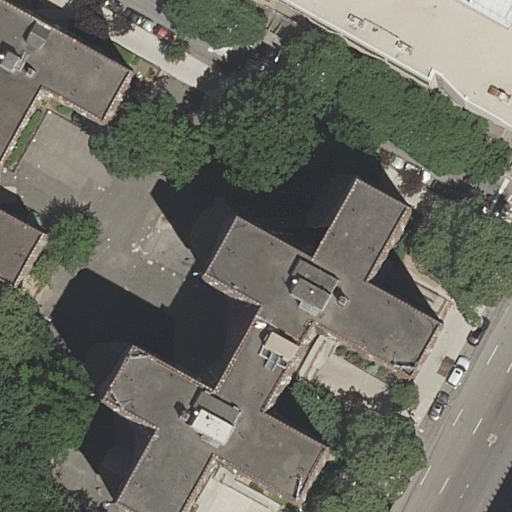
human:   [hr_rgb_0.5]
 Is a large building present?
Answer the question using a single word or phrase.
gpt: yes

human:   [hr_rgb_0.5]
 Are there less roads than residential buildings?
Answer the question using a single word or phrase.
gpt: no

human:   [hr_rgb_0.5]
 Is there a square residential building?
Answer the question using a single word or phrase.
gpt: no

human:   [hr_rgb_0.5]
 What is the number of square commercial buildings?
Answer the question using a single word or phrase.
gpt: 0

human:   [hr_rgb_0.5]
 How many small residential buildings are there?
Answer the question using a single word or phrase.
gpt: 1

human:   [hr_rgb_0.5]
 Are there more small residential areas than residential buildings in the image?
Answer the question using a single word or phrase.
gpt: no

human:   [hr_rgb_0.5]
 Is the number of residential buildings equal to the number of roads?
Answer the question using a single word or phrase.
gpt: yes

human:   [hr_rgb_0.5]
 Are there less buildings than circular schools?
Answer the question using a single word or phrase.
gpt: no

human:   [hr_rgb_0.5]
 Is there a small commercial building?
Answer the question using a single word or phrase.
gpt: no

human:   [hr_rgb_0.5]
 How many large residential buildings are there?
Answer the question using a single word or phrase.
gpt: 1

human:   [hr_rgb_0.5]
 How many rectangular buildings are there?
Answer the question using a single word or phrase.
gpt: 2

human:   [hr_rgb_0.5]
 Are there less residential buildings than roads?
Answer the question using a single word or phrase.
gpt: no

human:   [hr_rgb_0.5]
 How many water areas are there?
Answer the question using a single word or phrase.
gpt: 0

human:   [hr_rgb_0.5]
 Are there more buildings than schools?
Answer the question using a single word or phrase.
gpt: yes

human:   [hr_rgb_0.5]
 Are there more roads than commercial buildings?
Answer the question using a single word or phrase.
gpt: yes

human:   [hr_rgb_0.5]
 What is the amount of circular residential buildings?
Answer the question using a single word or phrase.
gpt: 0

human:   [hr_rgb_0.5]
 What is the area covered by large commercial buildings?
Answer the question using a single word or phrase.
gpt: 0m2

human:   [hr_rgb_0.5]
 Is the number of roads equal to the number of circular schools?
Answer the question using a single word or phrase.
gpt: no

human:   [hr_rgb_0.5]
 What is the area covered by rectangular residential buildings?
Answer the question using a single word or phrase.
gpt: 28m2

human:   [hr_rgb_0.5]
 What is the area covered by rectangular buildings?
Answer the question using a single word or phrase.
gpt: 417m2

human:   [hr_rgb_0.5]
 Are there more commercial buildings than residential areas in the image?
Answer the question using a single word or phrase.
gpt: no

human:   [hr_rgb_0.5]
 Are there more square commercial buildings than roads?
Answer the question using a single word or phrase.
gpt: no

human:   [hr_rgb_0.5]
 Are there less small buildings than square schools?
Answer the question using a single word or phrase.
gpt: no

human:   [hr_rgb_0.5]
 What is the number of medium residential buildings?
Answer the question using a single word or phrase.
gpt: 0

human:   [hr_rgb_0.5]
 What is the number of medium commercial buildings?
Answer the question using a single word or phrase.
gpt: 0

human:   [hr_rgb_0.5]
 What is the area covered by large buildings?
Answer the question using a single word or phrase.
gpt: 1727m2

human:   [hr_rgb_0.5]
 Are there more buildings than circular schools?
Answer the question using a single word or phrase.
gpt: yes

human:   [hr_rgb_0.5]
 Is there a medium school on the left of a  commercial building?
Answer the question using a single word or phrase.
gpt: no

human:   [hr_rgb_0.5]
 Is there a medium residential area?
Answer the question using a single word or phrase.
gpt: no

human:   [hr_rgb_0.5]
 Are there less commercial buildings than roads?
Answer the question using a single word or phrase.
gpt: yes

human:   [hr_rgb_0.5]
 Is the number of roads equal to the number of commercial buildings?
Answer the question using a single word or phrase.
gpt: no

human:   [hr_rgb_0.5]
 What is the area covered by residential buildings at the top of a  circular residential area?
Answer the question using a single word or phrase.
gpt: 0m2

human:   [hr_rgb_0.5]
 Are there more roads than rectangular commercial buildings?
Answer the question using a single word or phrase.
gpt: yes

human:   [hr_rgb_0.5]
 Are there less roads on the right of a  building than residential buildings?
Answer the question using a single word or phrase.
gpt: no

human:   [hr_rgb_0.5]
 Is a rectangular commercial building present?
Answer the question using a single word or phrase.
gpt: no

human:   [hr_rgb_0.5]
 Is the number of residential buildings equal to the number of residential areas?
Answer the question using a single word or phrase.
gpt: no